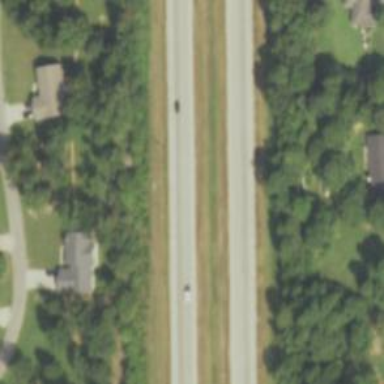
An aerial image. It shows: Trunk highway.